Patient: sex M, age 57
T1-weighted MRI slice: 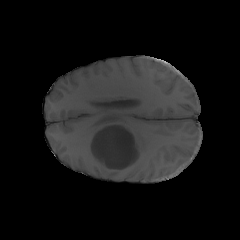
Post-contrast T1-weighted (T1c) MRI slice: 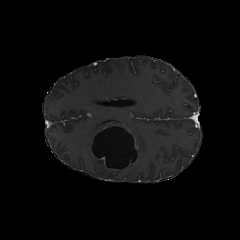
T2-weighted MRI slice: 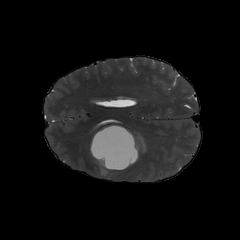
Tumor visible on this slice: yes
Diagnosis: Glioblastoma, IDH-wildtype
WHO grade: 4